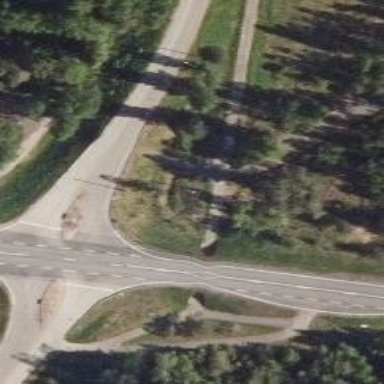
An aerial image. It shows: Asphalt cycleway designed for Nordic skiing.